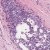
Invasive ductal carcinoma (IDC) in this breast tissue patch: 1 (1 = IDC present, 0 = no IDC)